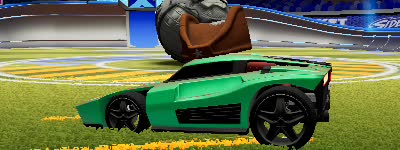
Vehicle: breakout